Aerial crown-view tile of a tropical tree (Barro Colorado Island, Panama), acquired 20250818:
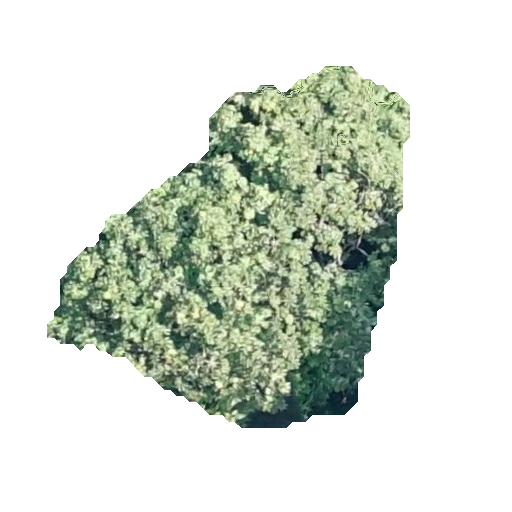
Species: Cecropia insignis
GBIF accepted scientific name: Cecropia insignis
Crown area: 119.731 m²